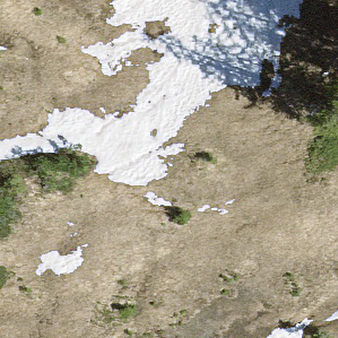
Label: other